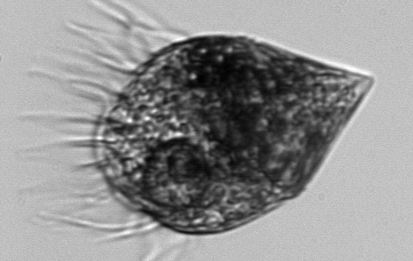
Label: Strombidium_morphotype1